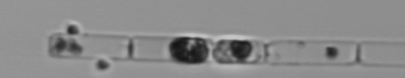
Label: Guinardia_delicatula_TAG_internal_parasite